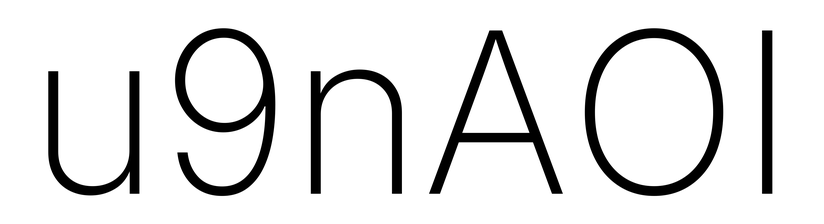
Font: Inter_ExtraLight